Aerial crown-view tile of a tropical tree (Barro Colorado Island, Panama), acquired 20250715:
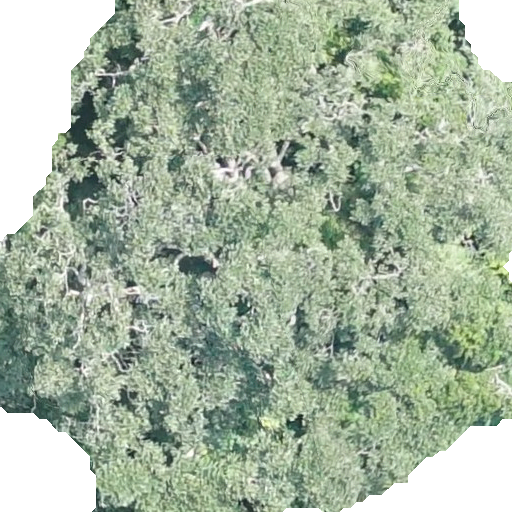
Species: Ficus insipida
GBIF accepted scientific name: Ficus insipida
Crown area: 424.326 m²